Question: I have view controller that can present 2 navigation view controllers with each having its own stack of view controllers:

Now I want at any time to be able to switch these navigation controllers. I present them via new show functionality. For example i am deep in top navigation controller heirarchy and i want to switch to bottom one. Can i just call in network view controller
'''
UIViewController *rootController = (UIViewController *)[UIApplication sharedApplication].keyWindow.rootViewController;
[rootController performSegueWithIdentifier:@"sessionsNavigationController" sender:nil];
'''
Will that keep top controller on the stack and put bottom over it, will it replace them?
English is not my native language, but I will try to provide some additional info if it is not clear what i want.
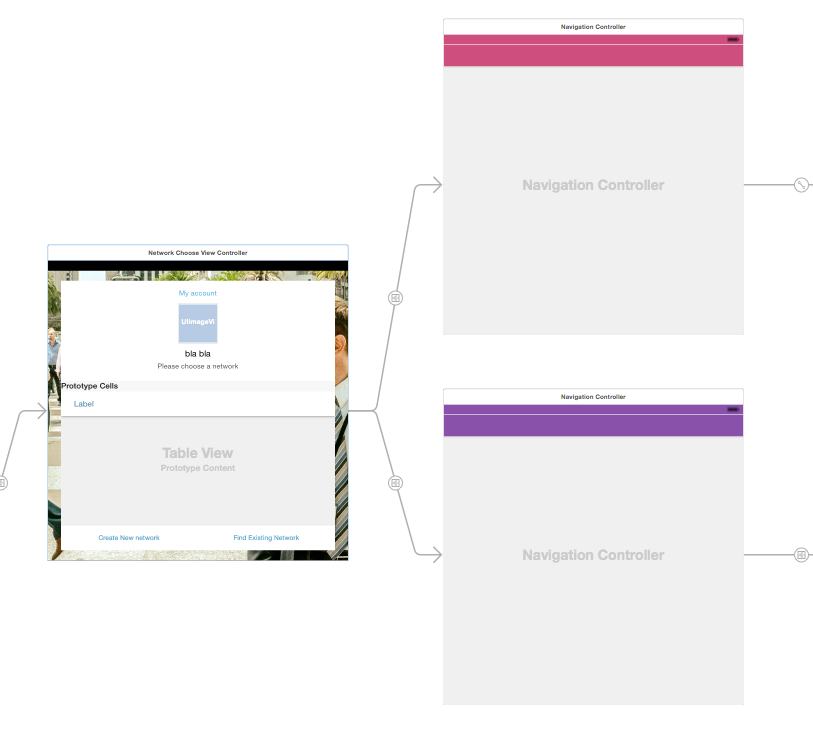
Answer: Best way is to handle switching yourself in AppDelegate.m
'''
UINavigationController* firstNVC;
UINavigationController* secondNVC;
BOOL showingFirst;
- (BOOL)application:(UIApplication *)application didFinishLaunchingWithOptions:(NSDictionary *)launchOptions
{
//Store two local pointers to the Navigation Controllers you want to switch between
self.firstNVC = [[UIStoryboard storyboardWithName:@"main" bundle:nil] instantiateViewControllerWithIdentifier:@"firstNVC"];
self.secondNVC = [[UIStoryboard storyboardWithName:@"main" bundle:nil] instantiateViewControllerWithIdentifier:@"secondNVC"];
//Add yourself to listen for a notification to switch controllers
[[NSNotificationCenter defaultCenter] addObserver:self
selector:@selector(switchViews:)
name:@"switchViews"
object:nil];
//Set toggle bool
showingFirst = TRUE;
//Set first view to show
self.window.rootViewController = self.firstNVC;
return YES;
}
- (void)switchViews:(NSNotification *)notification
{
//Swap viewcontrollers
if(showingFirst)
self.window.rootViewController = self.secondNVC;
else
self.window.rootViewController = self.firstNVC;
//Toggle bool
showingFirst = !showingFirst;
}
'''
Then anywhere in your app where you want to switch the controllers just use this line to post a notification to your AppDelegate
'''
[[NSNotificationCenter defaultCenter] postNotificationName:@"switchViews" object:self userInfo:nil];
'''